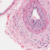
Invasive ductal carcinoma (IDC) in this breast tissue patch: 0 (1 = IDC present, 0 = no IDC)